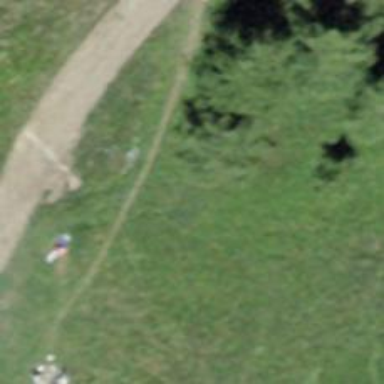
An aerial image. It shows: Bench.